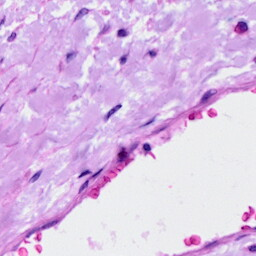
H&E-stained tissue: Ovarian